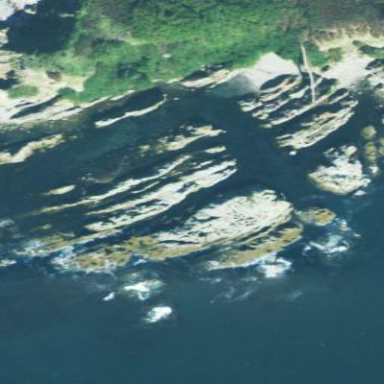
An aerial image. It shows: Islet along the natural coastline.